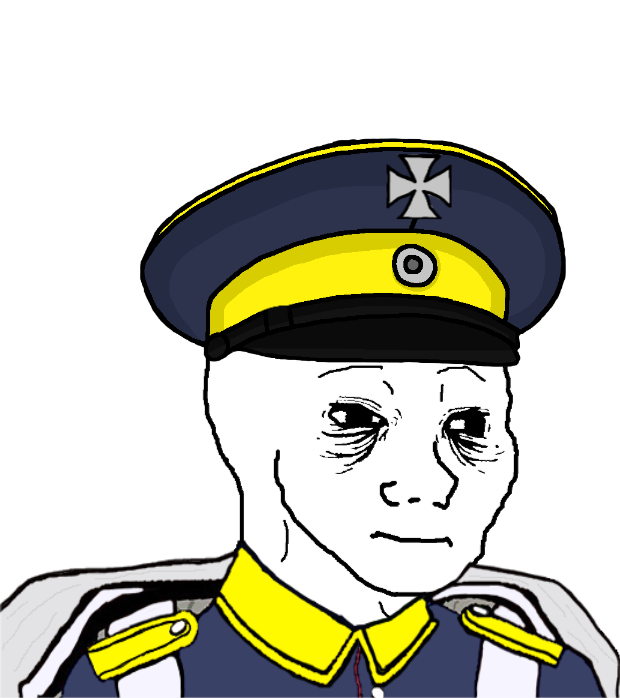
Label: 5_Tired_Wojak